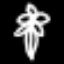
Label: palm tree